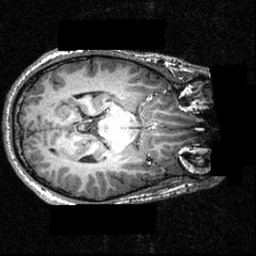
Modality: T1w
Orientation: axial
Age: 21
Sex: male
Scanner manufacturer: siemens
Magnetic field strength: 3.951 T
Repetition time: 1.5 s
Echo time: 0.00335 s